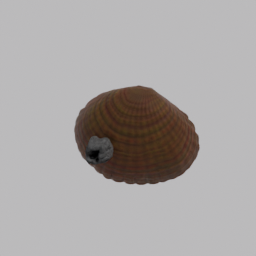
Label: animals